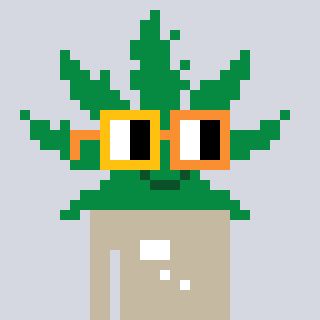
a pixel art character with square yellow and orange glasses, a weed-shaped head and a bege-colored body on a cool background